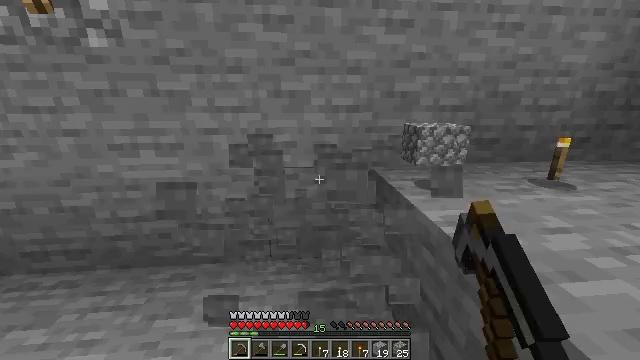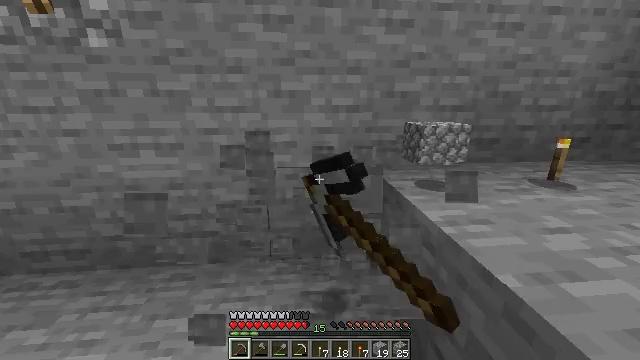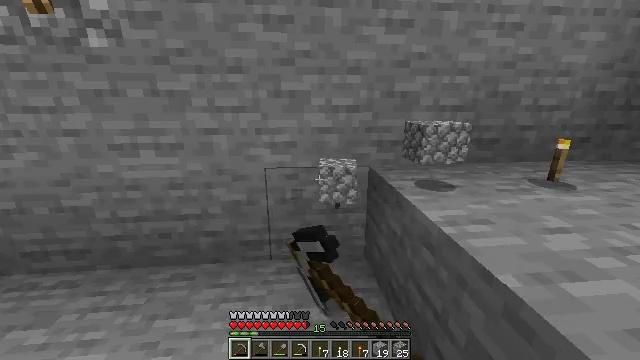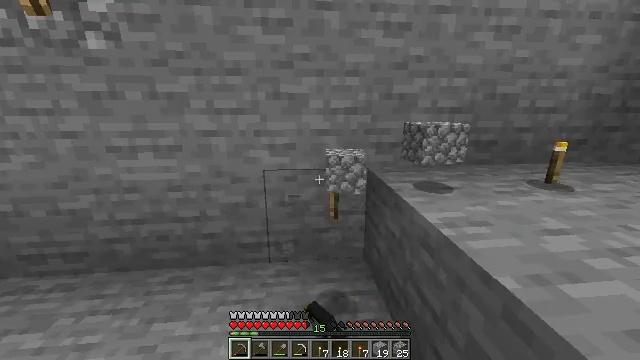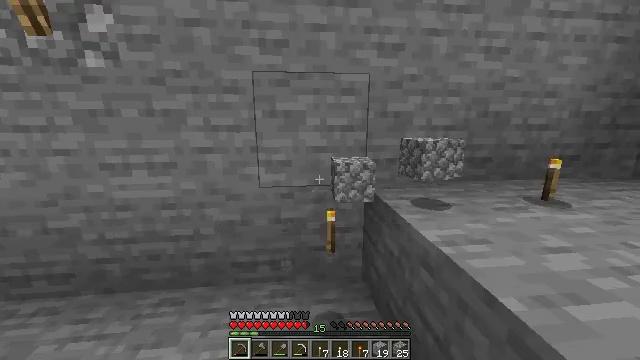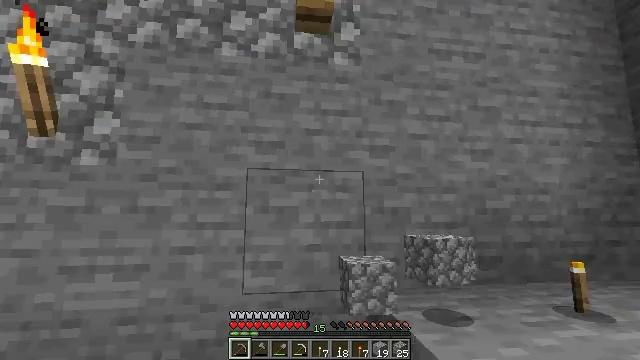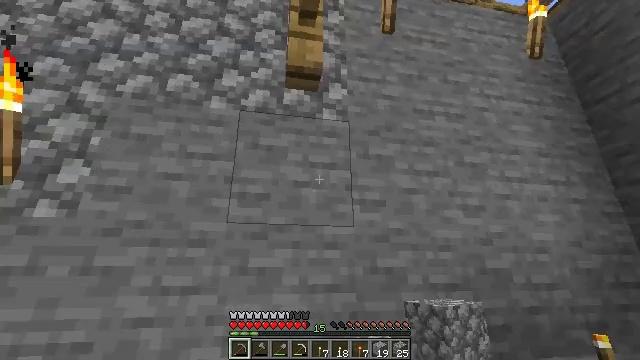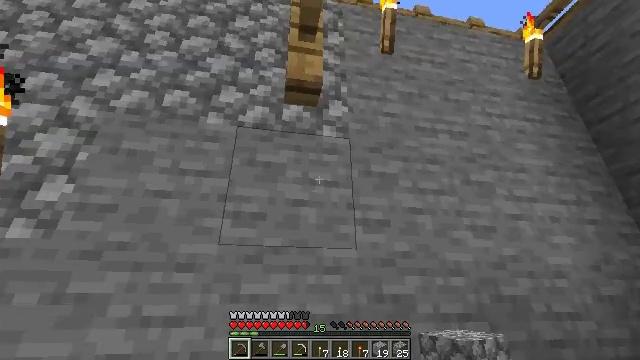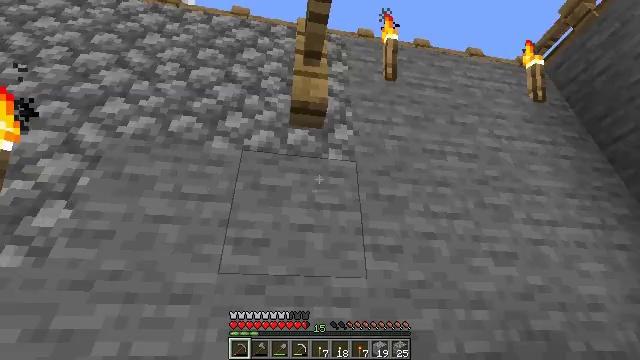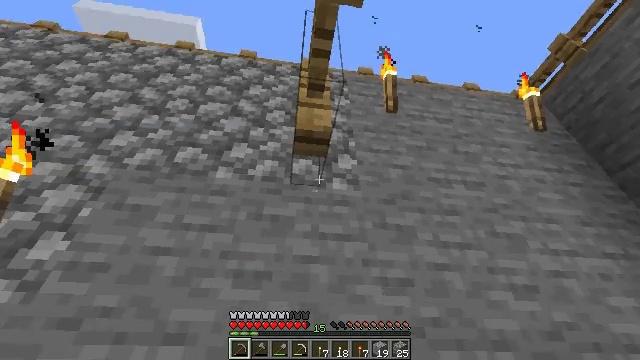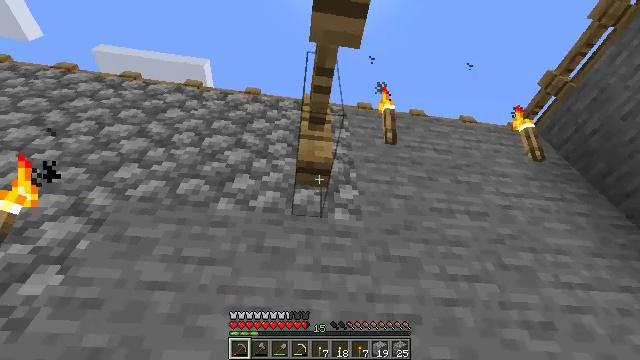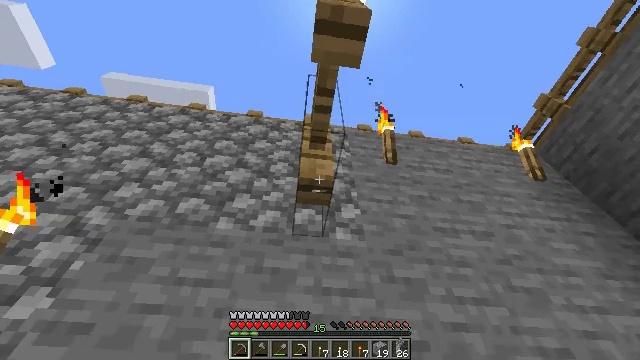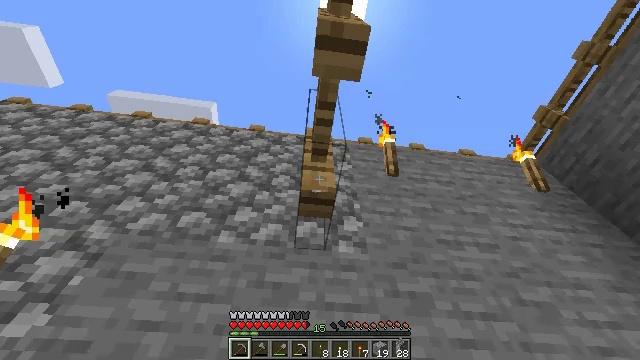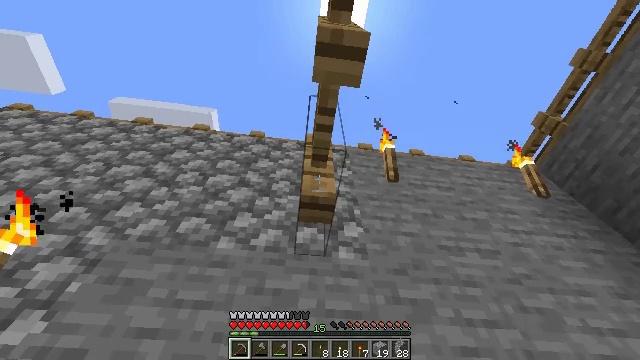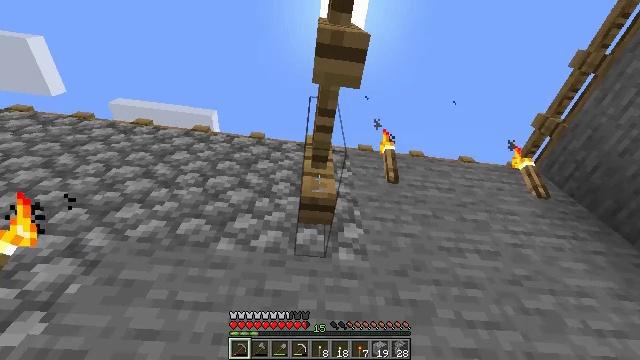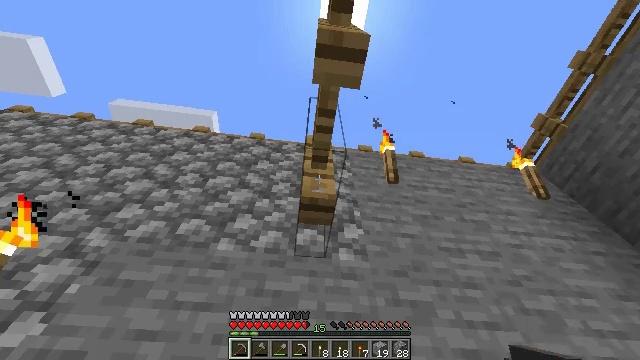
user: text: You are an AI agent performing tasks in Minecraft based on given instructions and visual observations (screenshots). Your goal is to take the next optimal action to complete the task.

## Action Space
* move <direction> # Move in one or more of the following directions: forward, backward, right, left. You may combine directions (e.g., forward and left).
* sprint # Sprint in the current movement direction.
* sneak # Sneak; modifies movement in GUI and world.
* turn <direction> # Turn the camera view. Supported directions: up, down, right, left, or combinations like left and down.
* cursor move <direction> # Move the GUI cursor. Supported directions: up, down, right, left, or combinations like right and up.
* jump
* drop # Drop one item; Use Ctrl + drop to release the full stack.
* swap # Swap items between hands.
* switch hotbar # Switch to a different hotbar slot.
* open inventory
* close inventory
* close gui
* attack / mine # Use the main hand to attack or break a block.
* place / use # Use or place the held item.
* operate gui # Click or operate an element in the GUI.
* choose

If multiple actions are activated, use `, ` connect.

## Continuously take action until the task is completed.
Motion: motion action
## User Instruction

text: Gather the oak fence pieces.
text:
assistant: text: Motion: attack / mine
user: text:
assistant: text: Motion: attack / mine
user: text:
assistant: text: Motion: attack / mine
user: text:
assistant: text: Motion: move forward, turn up
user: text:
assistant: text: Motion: move forward, turn right and up
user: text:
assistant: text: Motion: move forward, turn right and up
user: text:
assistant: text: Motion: turn up
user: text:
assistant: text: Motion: turn left and up
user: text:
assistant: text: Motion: turn left and up
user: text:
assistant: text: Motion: turn up
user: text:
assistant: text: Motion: turn up
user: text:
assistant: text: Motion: turn up
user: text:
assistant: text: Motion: turn up
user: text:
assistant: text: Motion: no_op
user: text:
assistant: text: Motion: no_op
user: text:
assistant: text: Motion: no_op
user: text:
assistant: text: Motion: no_op
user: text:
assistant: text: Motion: no_op
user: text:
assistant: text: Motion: no_op
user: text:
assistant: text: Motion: no_op
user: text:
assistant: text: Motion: no_op
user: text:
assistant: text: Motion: no_op
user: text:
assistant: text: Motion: no_op
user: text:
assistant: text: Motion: no_op
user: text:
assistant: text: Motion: no_op
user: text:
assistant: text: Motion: no_op
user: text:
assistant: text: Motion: no_op
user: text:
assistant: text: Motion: no_op
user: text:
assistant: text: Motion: no_op
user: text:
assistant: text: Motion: no_op